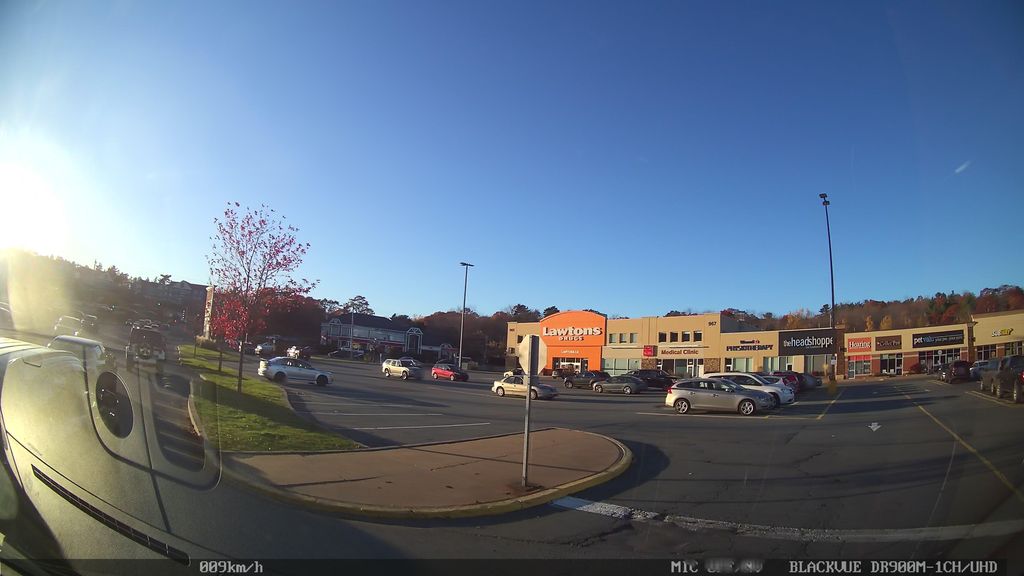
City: halifax